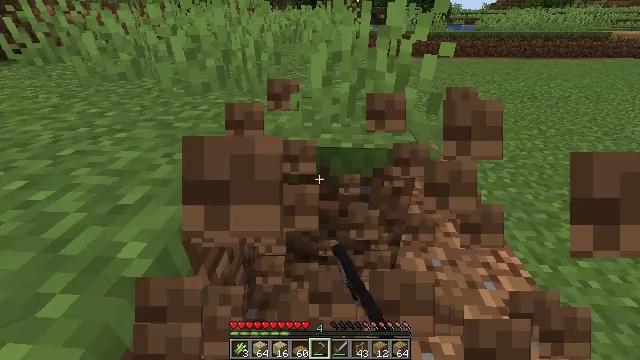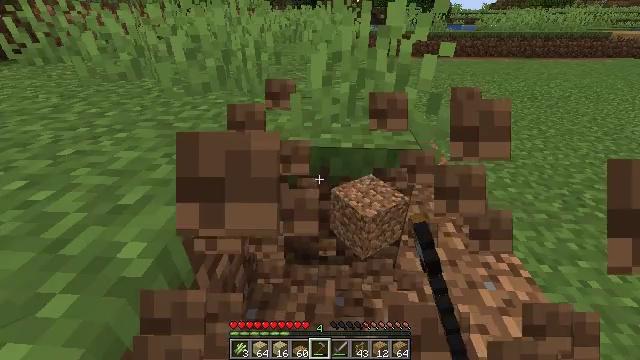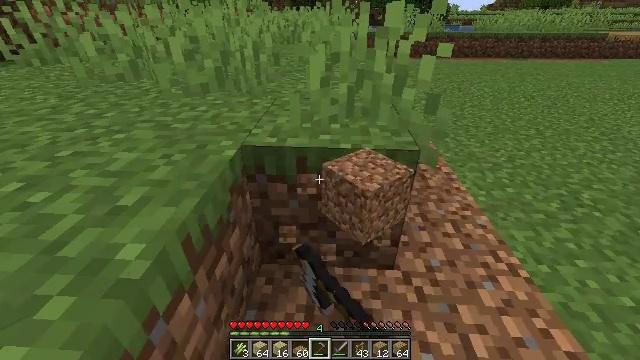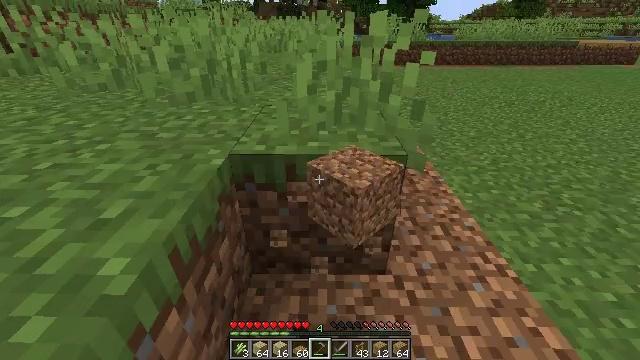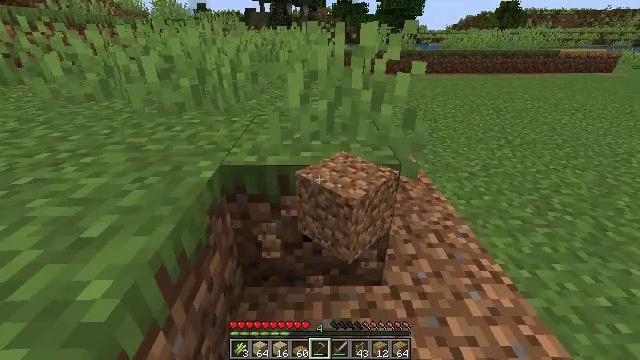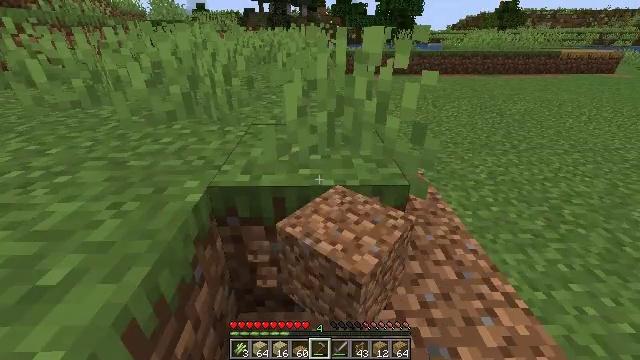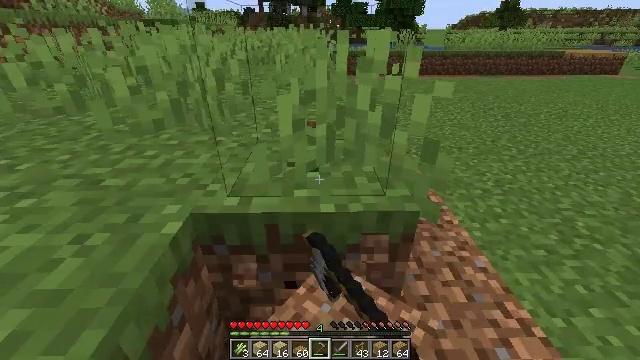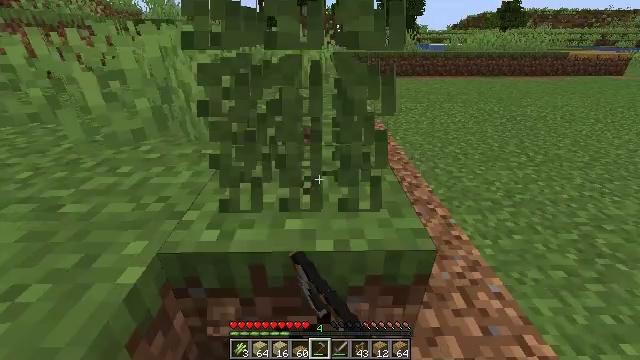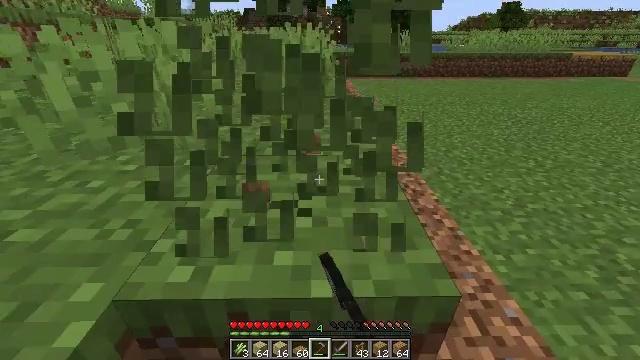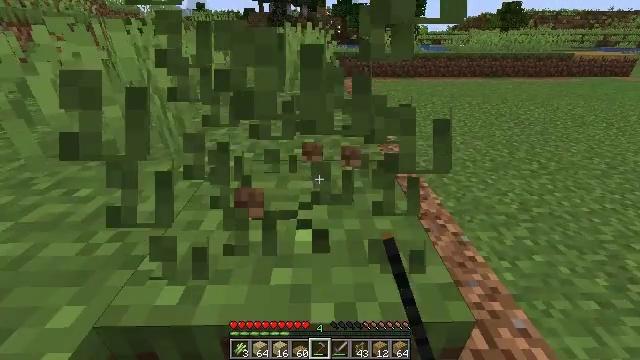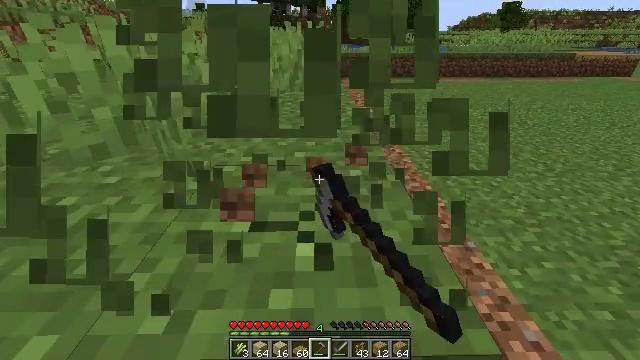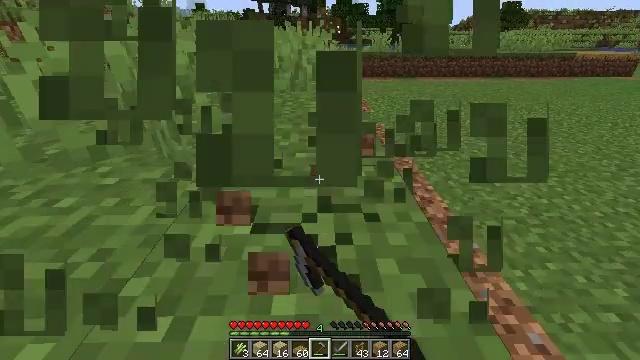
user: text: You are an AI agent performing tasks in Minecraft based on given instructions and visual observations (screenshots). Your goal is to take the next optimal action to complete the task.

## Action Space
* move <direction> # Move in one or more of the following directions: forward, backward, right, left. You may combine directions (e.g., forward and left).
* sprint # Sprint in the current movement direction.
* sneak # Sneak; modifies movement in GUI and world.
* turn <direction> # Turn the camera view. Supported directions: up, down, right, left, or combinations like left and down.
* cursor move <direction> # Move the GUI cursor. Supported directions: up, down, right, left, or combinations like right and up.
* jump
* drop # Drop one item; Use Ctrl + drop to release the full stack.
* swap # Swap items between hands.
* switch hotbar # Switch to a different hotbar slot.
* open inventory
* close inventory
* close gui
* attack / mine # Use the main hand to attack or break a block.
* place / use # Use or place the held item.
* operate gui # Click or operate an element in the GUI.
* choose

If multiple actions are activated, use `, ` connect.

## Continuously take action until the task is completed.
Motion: motion action
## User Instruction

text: Gather grass on the ground.
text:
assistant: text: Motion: attack / mine
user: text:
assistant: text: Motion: attack / mine
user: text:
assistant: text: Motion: turn right and up, attack / mine
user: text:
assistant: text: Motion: move forward, turn right and up, attack / mine
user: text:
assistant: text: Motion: move forward, attack / mine
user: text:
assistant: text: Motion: move forward, attack / mine
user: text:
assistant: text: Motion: move forward, attack / mine
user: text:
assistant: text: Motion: move forward, attack / mine
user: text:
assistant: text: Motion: attack / mine
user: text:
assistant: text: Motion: attack / mine
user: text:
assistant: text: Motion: attack / mine
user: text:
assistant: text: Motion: attack / mine